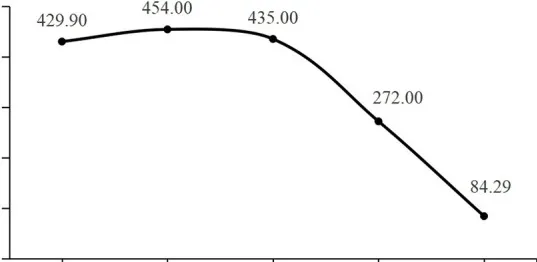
The blood lead levels of the patient were measured at different time points.
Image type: pathology (pas)